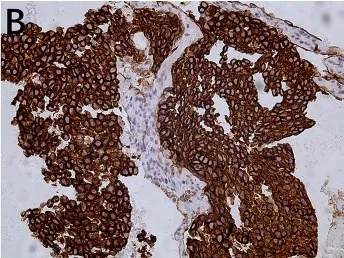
Histopathology of lung metastesis. Immunohistochemistry for 34betaE12 (magnification: x200).
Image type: pathology (immunostaining)